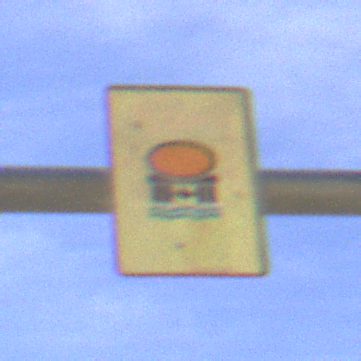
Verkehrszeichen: FahrzeugeMitWassergefaehrdenderLadungOhnePfeilsymbol
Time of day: MorningAfternoon
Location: Outdoor (RoadRail)
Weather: PartlyCloudy
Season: NotSpecified
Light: Natural